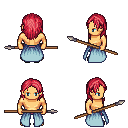
a pixel art fantasy rpg character, male body template, human, tanned skin, overskirt, magenta pants, ruby red long hairstyle, gray slippers, spear, four views (front, back, left, right), 2x2 character sprite sheet, small pixel art, hard edges, no anti-aliasing